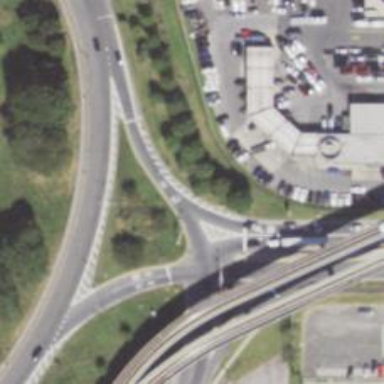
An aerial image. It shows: Tertiary link road with asphalt surface.